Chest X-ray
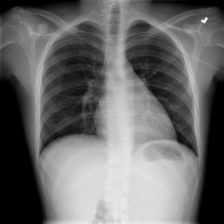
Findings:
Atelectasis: negative
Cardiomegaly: negative
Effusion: negative
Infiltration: negative
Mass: negative
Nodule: negative
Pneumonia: negative
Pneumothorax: negative
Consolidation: negative
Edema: negative
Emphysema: negative
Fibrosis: negative
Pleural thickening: negative
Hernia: negative